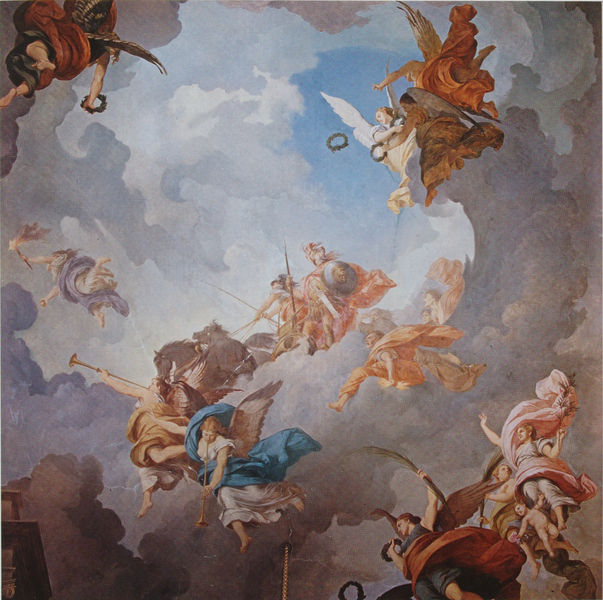
Titel: Triumph des Mars
Künstler: Franz Widnmann
Standort: Herrenchiemsee
Institution: Neues Schloss, Hartschiersaal, Deckenfresko (Detail)
Schlagwörter: blau, dunkel, flügel, himmel, weiß, wolken, grau, hell, licht, marmor, orange, schwarz, rot, wolke, malerei, barock, kleidung, kirche, kostüm, tücher, decke, gewänder, musik, rokoko, rosa, fliegen, engel, drehen, kuppel, stuck, palme, palmwedel, tiefe, oben, gewölbe, schweben, schwert, kranz, lorbeer, triumph, palmzweig, geflügel, untersicht, blumenkranz, posaunen, fanfaren, heilige, kränze, märtyrer, trompeten, deckengemälde, fresko, fanfare, reigen, posaune, putten, empor, fackel, spirale, deckenmalerei, froschperspektive, trompete, bauschen, tiepolo, aufstreben, kopfüber, lohrbeeren, pposaune